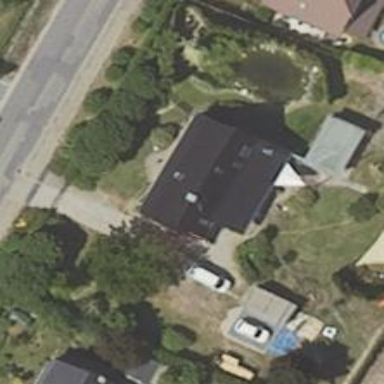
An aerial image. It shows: Simple and straightforward house.